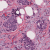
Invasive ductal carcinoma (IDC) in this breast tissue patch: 1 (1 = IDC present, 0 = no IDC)